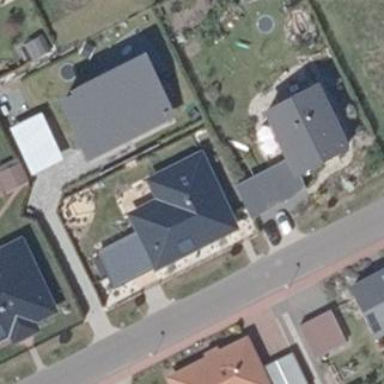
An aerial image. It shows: Detached building.